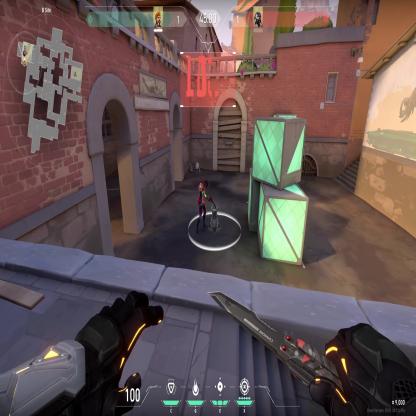
Label: enemy